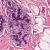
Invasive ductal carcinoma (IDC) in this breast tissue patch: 0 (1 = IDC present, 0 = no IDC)